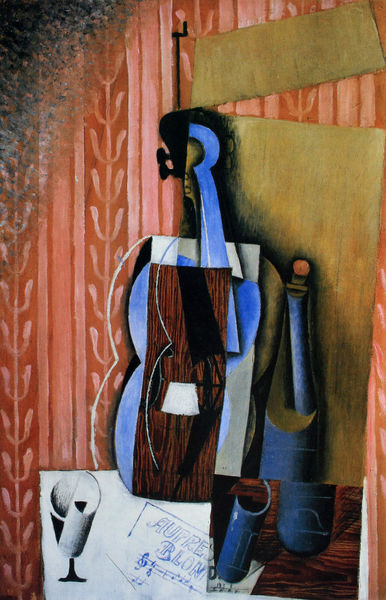
Titel: Die Violine
Künstler: Juan Gris
Standort: Philadelphia
Institution: Philadelphia Museum of Art
Schlagwörter: blau, gemälde, weiß, gelb, kubismus, ocker, braun, bunt, glas, grau, holz, schwarz, skizze, tisch, rot, expressionismus, malerei, muster, ornament, flasche, wand, bild, instrument, blatt, gitarre, musik, stillleben, farbig, schrift, papier, bogen, cello, noten, modern, steg, tapete, musikinstrument, notenblatt, streifen, collage, surrealismus, gefäß, fuss, kegel, wirbel, form, loch, text, geige, violine, brief, picasso, saiten, korken, geometrie, stielglas, trinkgefäß, schwatz, folie, instrumen, niten, notenschlüssel, magritte, zersplitterung, 19. jahrhundert, dahli